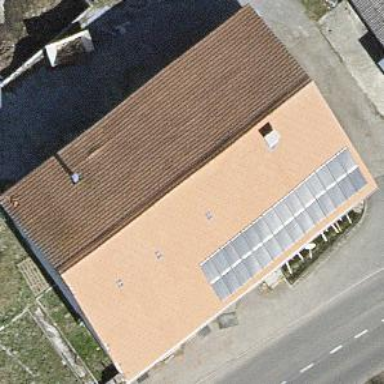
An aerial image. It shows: Farm building with gabled roof.